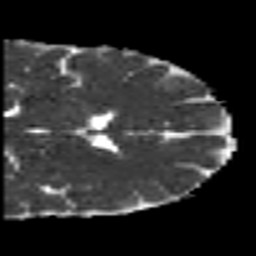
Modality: MD
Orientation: coronal
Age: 40
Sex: male
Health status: ill
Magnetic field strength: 3 T
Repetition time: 7 s
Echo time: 0.0926 s